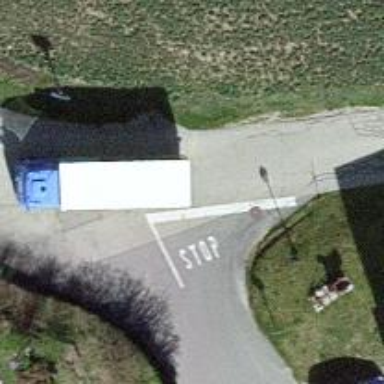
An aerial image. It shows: Stop road.